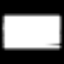
Label: squiggle